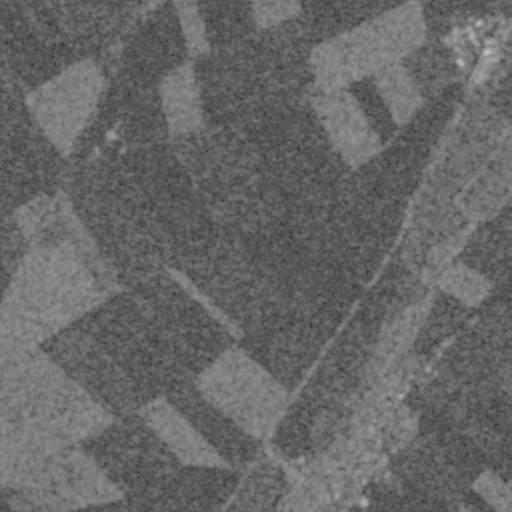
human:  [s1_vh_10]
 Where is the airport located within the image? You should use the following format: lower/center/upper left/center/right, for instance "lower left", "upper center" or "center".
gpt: The airport is located in the lower right of the image.
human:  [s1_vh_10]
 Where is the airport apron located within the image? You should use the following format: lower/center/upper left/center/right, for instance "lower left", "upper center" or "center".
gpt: The airport apron is located in the lower right of the image.
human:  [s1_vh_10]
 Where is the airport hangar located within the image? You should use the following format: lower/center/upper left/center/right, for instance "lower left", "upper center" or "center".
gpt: The airport hangar is located in the lower right of the image.
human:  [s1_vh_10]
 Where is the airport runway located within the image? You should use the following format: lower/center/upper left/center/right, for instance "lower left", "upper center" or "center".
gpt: The airport runway is located in the lower right of the image.
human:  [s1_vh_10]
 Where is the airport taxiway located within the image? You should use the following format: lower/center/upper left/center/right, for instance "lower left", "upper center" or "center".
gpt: The airport taxiway is located in the lower right of the image.
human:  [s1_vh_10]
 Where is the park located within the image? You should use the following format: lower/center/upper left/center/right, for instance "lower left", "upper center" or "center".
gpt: The park is located in the lower right of the image.
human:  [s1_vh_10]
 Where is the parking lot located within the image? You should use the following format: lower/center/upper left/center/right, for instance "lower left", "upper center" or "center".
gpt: The parking lot is located in the lower center of the image.
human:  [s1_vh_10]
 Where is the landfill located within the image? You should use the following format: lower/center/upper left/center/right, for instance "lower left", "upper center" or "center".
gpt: There is no landfill in the image.

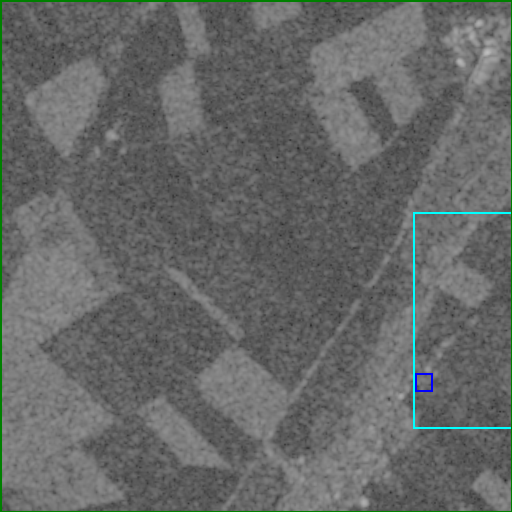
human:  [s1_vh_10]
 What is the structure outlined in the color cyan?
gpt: The structure outlined in cyan is an airport.
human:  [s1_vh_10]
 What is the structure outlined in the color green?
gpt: The structure outlined in green is a crop field.
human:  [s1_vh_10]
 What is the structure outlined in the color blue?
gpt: The structure outlined in blue is a park.
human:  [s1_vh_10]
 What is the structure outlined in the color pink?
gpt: There is no pink outline.